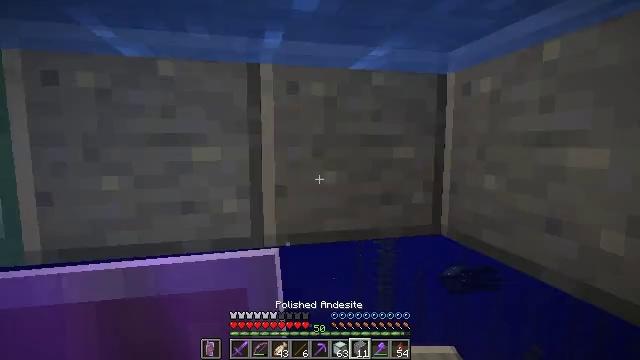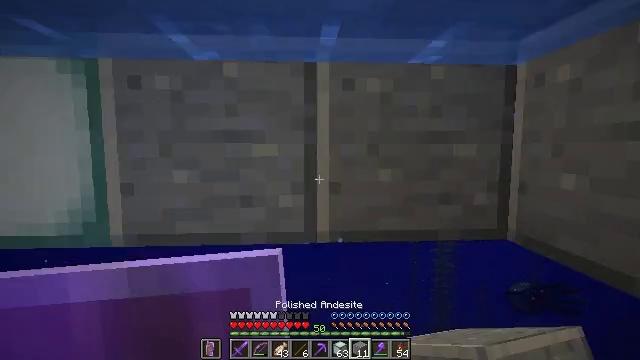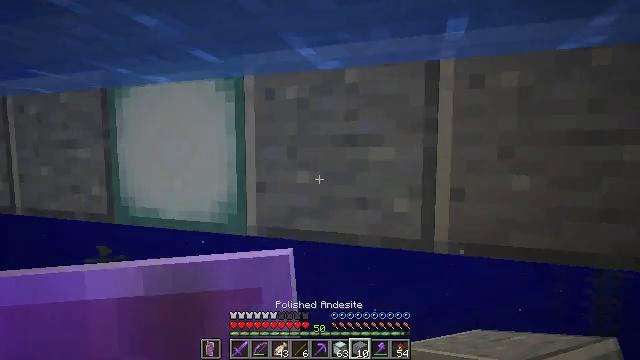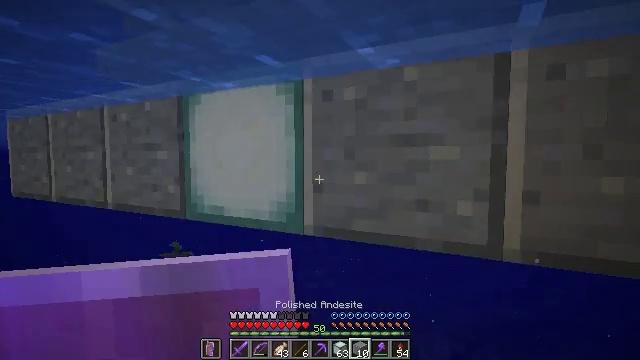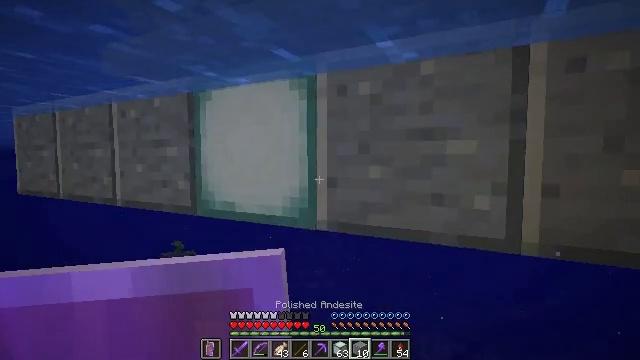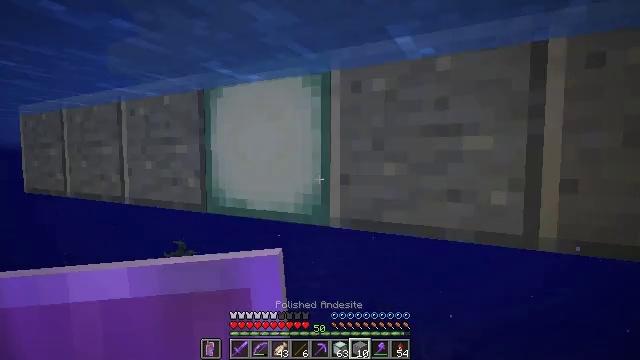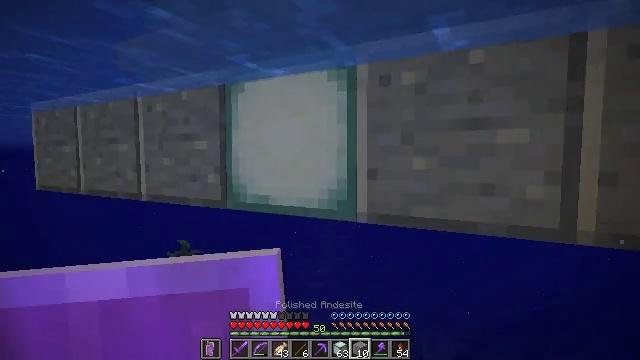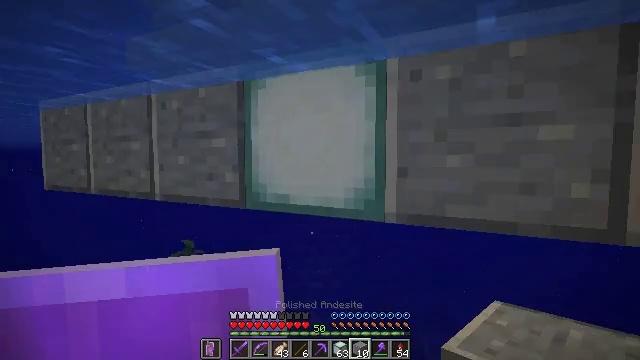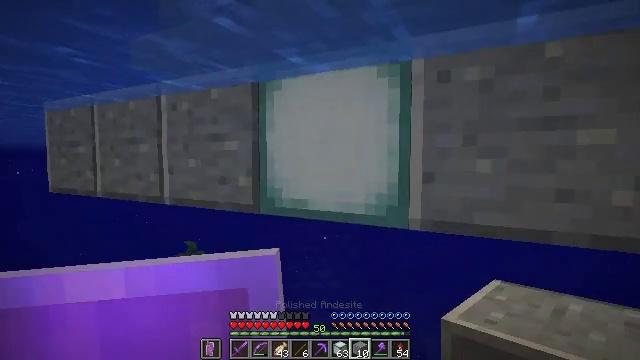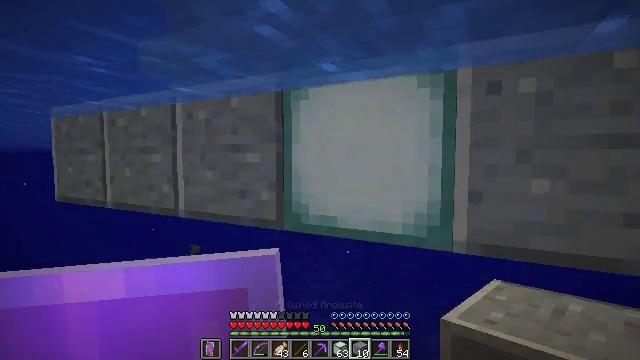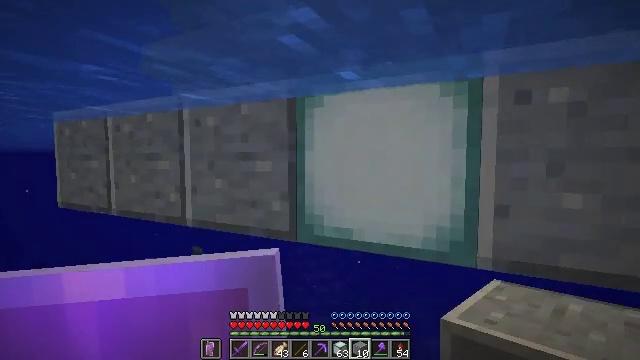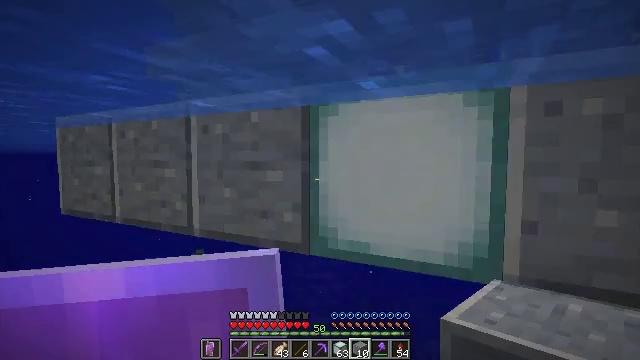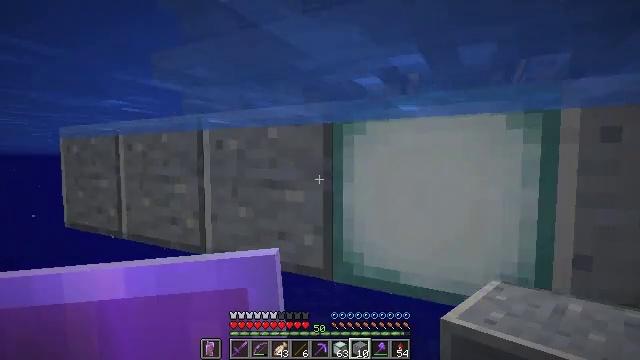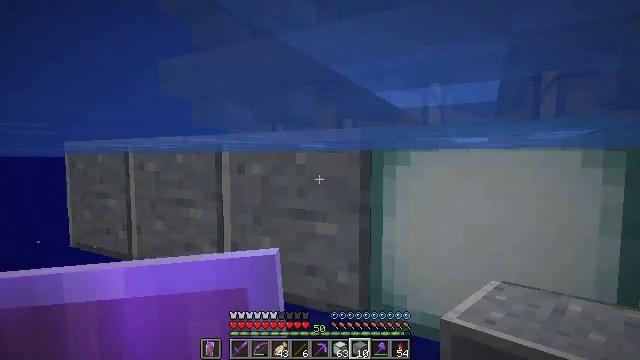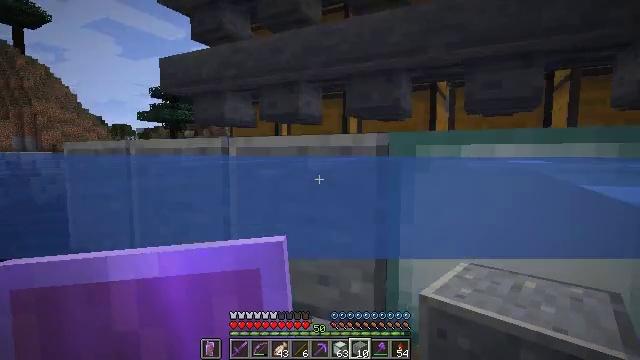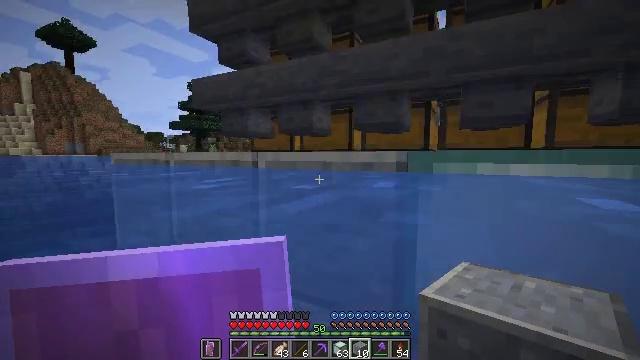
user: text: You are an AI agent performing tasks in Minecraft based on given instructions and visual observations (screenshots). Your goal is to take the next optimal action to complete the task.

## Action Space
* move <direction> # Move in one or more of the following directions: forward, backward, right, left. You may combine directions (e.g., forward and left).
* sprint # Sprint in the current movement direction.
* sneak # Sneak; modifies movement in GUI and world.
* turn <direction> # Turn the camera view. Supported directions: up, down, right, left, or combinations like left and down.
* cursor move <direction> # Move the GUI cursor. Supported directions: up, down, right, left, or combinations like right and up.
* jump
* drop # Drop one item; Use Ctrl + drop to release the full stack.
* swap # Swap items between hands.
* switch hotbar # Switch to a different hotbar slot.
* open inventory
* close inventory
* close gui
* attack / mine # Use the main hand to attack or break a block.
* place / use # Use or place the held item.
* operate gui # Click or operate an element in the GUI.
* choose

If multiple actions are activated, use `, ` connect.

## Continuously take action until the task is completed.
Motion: motion action
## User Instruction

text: Break the polished andesite block.
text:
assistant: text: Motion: turn left
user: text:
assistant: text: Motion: turn left
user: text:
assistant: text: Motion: move left, turn left and up
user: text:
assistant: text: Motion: move left
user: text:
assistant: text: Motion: move left
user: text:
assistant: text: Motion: move forward and move left
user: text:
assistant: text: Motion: move forward and move left, jump
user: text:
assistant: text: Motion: move forward and move left, jump
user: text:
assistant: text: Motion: move forward and move left, jump
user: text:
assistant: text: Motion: move forward and move left, jump
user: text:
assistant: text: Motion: move forward and move left, jump
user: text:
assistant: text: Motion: move forward and move left, jump
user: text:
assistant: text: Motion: move forward and move left
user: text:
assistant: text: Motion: move forward and move left
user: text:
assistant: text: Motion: move forward and move left
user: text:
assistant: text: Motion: move forward and move left
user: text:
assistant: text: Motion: move forward and move left, turn right and down
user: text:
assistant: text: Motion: move forward and move left, turn right and down
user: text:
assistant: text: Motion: turn right and down
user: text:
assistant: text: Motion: turn right and down
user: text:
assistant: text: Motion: turn right and down
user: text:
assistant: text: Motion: turn right and down
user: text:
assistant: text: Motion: turn right
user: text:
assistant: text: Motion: turn right
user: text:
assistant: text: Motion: turn right and up
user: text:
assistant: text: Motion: turn right and up
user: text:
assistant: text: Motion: turn right and up
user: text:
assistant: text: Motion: turn right and up
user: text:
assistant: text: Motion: turn right and up
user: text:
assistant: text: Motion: turn right